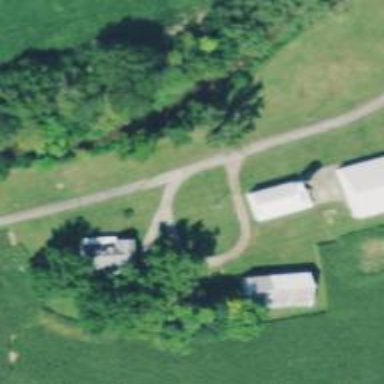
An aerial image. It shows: Driveway.